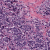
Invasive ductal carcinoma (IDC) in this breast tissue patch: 1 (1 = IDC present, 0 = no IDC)